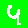
Digit: 4